Aerial crown-view tile of a tropical tree (Barro Colorado Island, Panama), acquired 20240716:
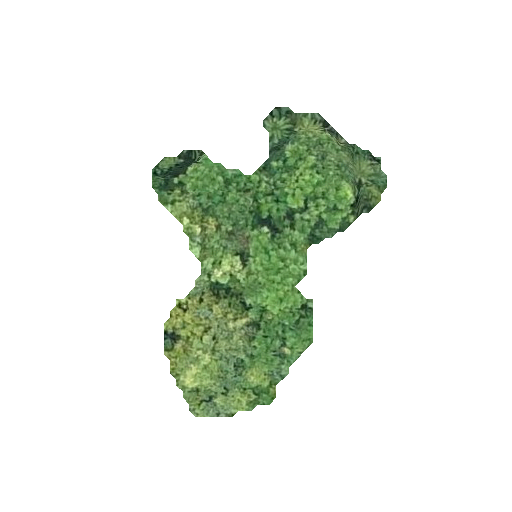
Species: Anacardium excelsum
GBIF accepted scientific name: Anacardium excelsum
Crown area: 62.33 m²